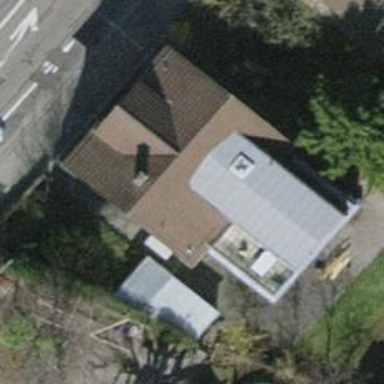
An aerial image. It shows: House with tiled roof.